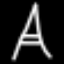
Label: The Eiffel Tower